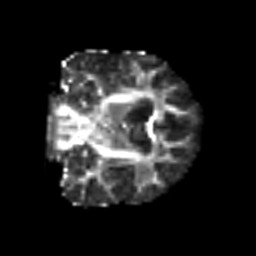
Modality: FA
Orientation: coronal
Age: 66
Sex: female
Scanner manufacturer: siemens
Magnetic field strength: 3 T
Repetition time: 6.1 s
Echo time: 0.101 s